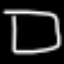
Label: square